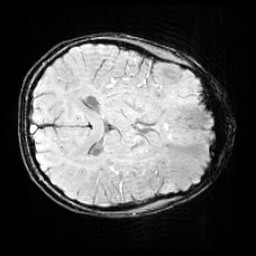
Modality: SWI
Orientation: axial
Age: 11
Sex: female
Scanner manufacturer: siemens
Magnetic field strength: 3 T
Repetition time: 0.027 s
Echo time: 0.02 s